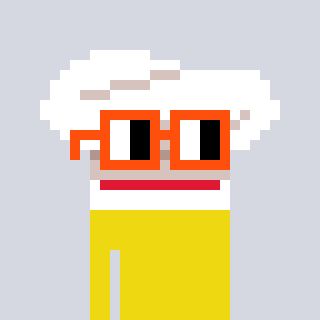
a pixel art character with square orange glasses, a chef hat-shaped head and a yellow-colored body on a cool background